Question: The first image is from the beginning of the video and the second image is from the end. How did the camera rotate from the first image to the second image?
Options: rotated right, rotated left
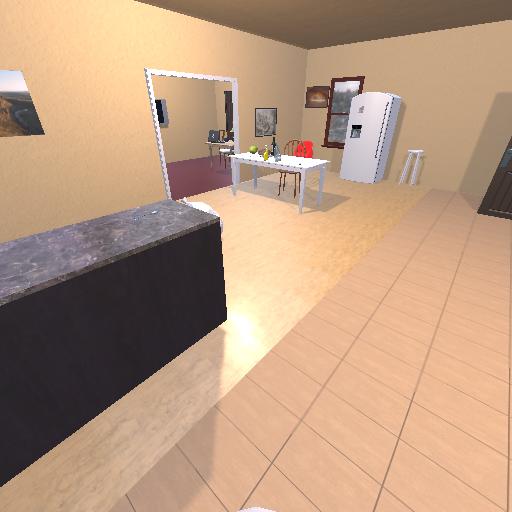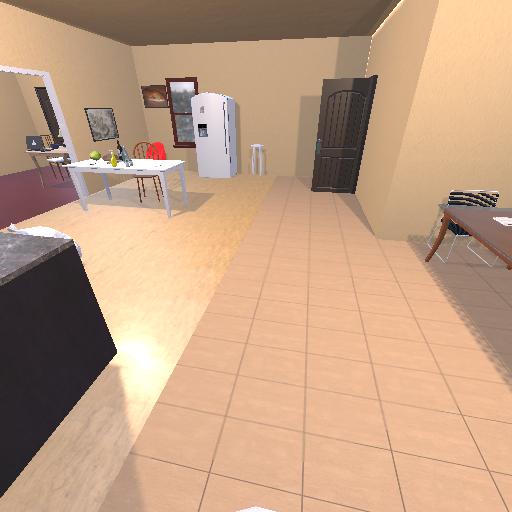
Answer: rotated right